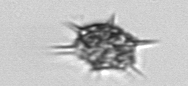
Label: Dictyocha